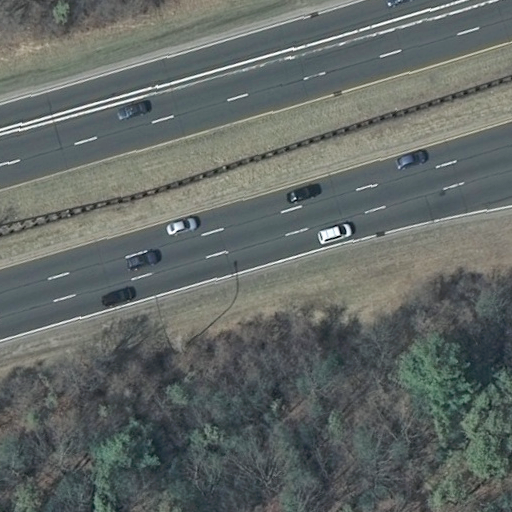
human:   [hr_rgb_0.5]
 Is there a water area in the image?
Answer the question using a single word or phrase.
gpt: no

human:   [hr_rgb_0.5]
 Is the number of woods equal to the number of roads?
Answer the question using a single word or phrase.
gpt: no

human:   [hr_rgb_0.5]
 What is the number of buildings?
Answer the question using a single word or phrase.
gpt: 0

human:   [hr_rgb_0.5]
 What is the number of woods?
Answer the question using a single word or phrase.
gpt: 1

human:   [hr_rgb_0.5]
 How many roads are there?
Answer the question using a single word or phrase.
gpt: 4

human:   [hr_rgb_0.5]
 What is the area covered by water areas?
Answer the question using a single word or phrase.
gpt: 0m2

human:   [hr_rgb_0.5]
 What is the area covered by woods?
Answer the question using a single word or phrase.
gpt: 10599m2

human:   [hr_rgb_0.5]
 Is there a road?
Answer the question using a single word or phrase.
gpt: yes

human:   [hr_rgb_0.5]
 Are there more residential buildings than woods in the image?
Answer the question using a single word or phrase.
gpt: no

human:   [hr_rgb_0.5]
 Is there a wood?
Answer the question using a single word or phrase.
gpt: yes

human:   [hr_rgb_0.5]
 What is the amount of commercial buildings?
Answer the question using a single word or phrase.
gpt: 0

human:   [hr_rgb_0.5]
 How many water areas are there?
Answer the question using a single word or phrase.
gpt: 0

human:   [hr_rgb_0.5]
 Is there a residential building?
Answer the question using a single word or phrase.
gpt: no

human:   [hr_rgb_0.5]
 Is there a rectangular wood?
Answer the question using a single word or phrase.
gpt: yes

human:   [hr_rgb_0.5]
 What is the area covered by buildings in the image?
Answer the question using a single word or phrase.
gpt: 0m2

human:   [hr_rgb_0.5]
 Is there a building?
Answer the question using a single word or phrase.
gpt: no

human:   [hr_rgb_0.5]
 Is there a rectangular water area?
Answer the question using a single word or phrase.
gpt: no

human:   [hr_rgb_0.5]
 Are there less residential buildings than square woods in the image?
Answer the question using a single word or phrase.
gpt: no

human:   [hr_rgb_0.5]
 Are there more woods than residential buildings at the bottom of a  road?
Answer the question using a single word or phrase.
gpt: yes

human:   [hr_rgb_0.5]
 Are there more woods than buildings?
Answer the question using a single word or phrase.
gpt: yes

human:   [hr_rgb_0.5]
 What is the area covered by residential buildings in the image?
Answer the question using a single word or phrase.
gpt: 0m2

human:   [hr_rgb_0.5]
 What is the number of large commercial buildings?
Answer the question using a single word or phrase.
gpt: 0

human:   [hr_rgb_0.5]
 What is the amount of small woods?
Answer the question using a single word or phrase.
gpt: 0

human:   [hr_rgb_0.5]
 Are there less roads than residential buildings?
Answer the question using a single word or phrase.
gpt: no

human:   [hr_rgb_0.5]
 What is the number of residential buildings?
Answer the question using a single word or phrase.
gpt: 0

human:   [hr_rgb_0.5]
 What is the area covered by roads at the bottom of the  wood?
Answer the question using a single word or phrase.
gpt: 0m2

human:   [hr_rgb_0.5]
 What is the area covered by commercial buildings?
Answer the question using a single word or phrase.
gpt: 0m2

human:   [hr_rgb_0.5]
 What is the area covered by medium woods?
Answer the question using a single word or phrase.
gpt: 0m2

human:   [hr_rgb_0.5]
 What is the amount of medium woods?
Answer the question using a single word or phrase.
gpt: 0

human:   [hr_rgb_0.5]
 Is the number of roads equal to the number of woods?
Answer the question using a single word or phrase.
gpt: no

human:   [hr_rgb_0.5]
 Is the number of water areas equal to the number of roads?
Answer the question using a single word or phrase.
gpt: no

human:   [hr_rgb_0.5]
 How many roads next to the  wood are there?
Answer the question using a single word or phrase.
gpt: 4

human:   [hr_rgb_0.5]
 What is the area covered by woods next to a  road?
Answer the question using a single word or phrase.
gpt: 10599m2

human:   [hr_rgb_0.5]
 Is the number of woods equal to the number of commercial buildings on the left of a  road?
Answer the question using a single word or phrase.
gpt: no

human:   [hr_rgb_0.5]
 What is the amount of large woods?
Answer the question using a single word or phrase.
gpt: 1

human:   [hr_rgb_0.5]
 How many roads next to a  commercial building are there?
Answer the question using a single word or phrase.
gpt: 0

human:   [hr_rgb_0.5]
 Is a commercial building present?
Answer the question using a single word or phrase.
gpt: no

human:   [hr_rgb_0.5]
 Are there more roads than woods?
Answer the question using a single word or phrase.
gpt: yes

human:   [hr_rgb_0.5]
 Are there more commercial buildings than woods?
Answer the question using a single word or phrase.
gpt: no

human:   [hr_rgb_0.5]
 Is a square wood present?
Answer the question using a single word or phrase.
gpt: no

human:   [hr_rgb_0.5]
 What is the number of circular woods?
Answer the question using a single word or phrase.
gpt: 0

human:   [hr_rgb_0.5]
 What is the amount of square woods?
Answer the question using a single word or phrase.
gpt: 0

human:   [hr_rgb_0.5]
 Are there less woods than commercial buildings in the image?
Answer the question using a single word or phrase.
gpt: no

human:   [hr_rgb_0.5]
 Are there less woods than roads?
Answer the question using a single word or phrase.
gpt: yes

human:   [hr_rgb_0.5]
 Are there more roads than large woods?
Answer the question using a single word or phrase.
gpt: yes

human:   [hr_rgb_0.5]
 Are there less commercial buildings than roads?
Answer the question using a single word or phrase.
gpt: yes

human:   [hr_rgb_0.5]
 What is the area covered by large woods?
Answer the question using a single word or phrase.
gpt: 10599m2

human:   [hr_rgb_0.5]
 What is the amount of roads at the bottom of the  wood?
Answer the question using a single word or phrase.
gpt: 4

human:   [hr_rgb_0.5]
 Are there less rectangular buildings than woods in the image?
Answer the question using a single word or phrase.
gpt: yes

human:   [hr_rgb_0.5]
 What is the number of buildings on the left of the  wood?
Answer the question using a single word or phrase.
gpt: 0

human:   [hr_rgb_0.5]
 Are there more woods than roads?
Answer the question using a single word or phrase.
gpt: no

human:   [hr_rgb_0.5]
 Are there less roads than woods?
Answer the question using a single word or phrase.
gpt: no

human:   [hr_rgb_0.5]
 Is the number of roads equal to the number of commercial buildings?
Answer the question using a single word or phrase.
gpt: no

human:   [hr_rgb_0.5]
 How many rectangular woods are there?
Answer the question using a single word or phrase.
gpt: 1

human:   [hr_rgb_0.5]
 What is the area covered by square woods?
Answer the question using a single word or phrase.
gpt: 0m2

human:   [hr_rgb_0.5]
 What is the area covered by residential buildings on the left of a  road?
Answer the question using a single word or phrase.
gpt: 0m2

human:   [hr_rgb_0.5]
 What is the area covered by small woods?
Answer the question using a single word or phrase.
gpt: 0m2

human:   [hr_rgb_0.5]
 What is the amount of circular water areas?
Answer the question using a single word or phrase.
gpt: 0

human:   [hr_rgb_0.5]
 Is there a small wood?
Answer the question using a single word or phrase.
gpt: no

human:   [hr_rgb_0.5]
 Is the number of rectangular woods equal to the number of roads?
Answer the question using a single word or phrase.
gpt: no

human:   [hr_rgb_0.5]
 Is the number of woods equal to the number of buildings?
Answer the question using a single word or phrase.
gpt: no

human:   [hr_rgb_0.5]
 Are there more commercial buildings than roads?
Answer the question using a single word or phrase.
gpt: no

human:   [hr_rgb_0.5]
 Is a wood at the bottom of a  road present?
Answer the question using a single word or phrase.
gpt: no

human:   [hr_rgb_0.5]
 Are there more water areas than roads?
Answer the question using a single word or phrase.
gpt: no